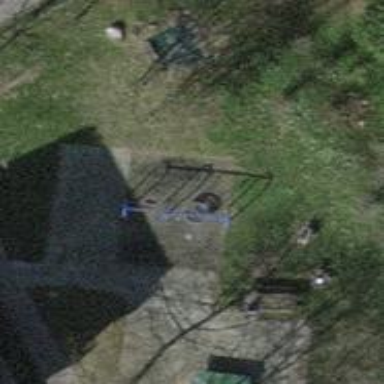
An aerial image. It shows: Playground area for leisure activities on the land.